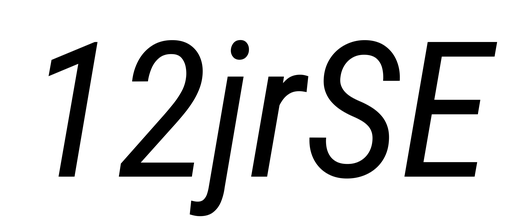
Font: Roboto-Italic_Condensed_Italic